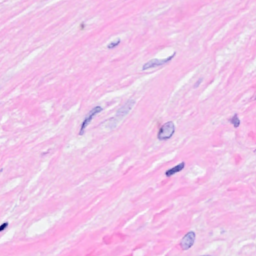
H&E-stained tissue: Breast